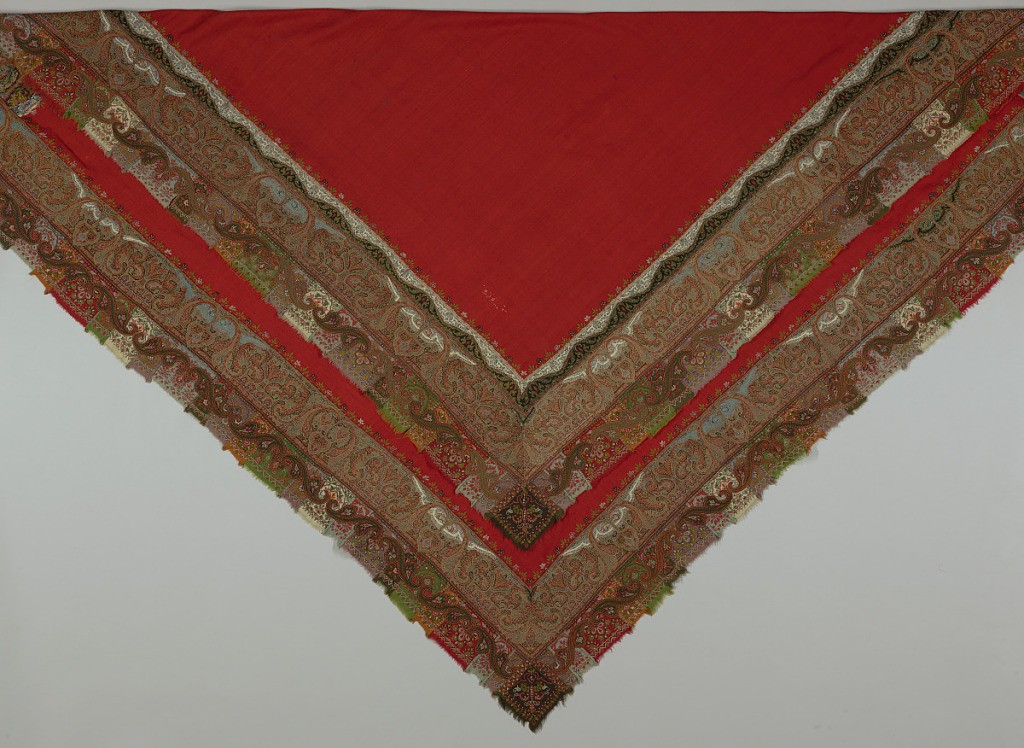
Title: Shawl
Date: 19th century
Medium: wool Technique: 2/2 twill tapestry (field); 2/2 twill double interlocked tapestry (inner border); 2/2 twill tapestry patches embroidered mainly in stem stitch
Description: Square shawl with red center or field made to folded on a diagonal and worn as a triangle. Inner border has Kashmir woven strips with Kashmir woven inserts. Outer fringed border with patchwork and embroidery of above average quality. Embroidered inscription on one corner.